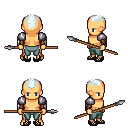
a pixel art fantasy rpg character, male body template, human, tanned skin, steel arm armor, teal pants, white cyan short mohawk hairstyle, leather bracers, ghillies, spear, four views (front, back, left, right), 2x2 character sprite sheet, small pixel art, hard edges, no anti-aliasing